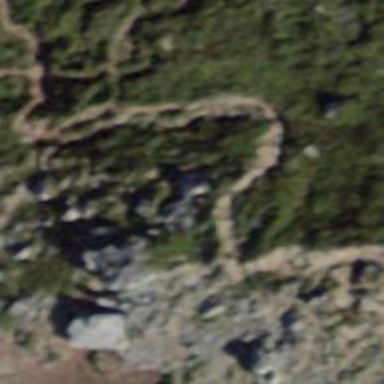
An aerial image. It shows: Unpaved path.